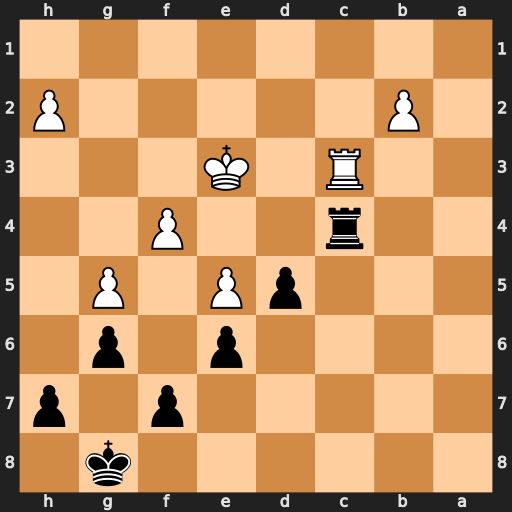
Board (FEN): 6k1/5p1p/4p1p1/3pP1P1/2r2P2/2R1K3/1P5P/8
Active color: b
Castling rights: -
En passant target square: -
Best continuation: d4+ Kd3 dxc3